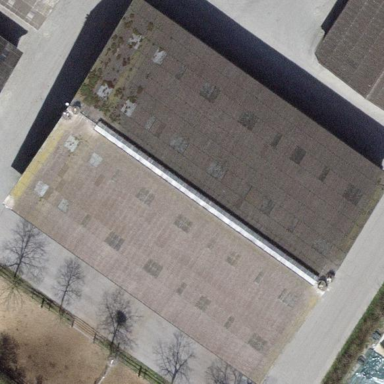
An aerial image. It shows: Cowshed building.